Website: apple
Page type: billing-address
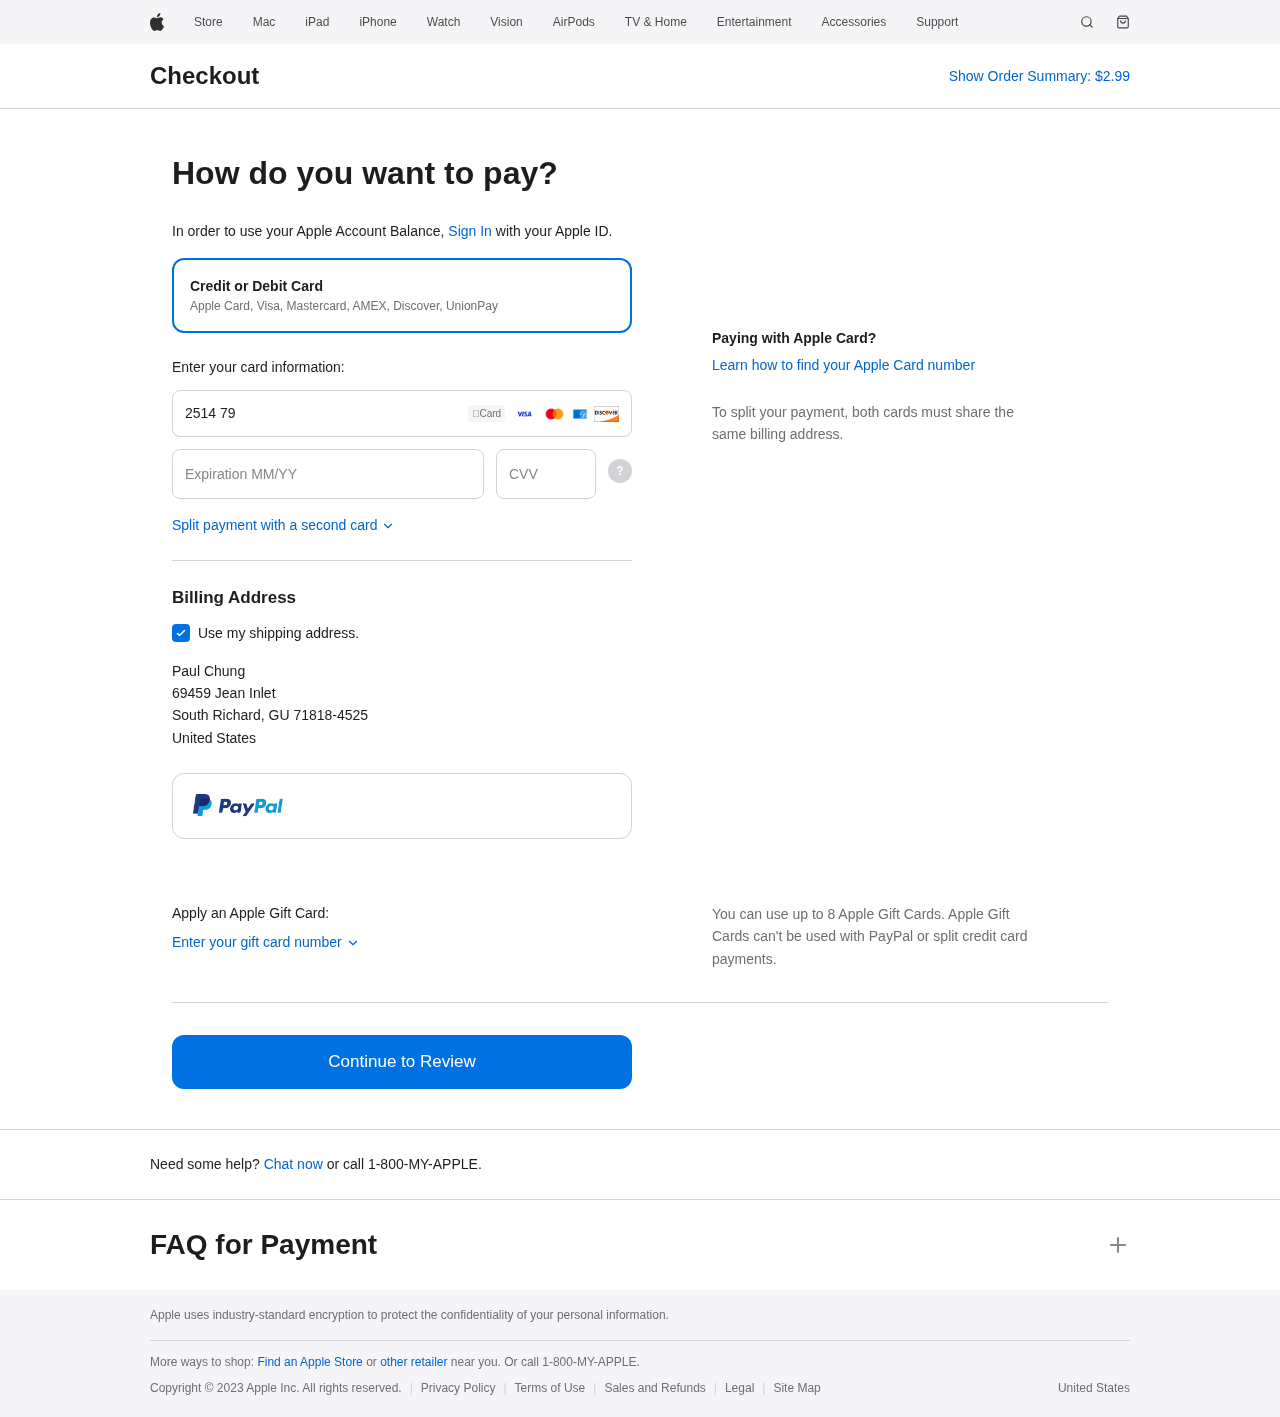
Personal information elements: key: PII_CARD_CVV
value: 042
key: PII_CARD_EXPIRY
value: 12/27
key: PII_CARD_NUMBER
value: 2514 7945 4372 8896
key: PII_CITY
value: South Richard
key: PII_COUNTRY
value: United States
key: PII_FULLNAME
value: Paul Chung
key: PII_POSTCODE_FULL
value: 71818-4525
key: PII_STATE_ABBR
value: GU
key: PII_STREET
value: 69459 Jean Inlet
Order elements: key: ORDER_TOTAL
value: $2.99